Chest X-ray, PA view. Patient: 65 years old, sex M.
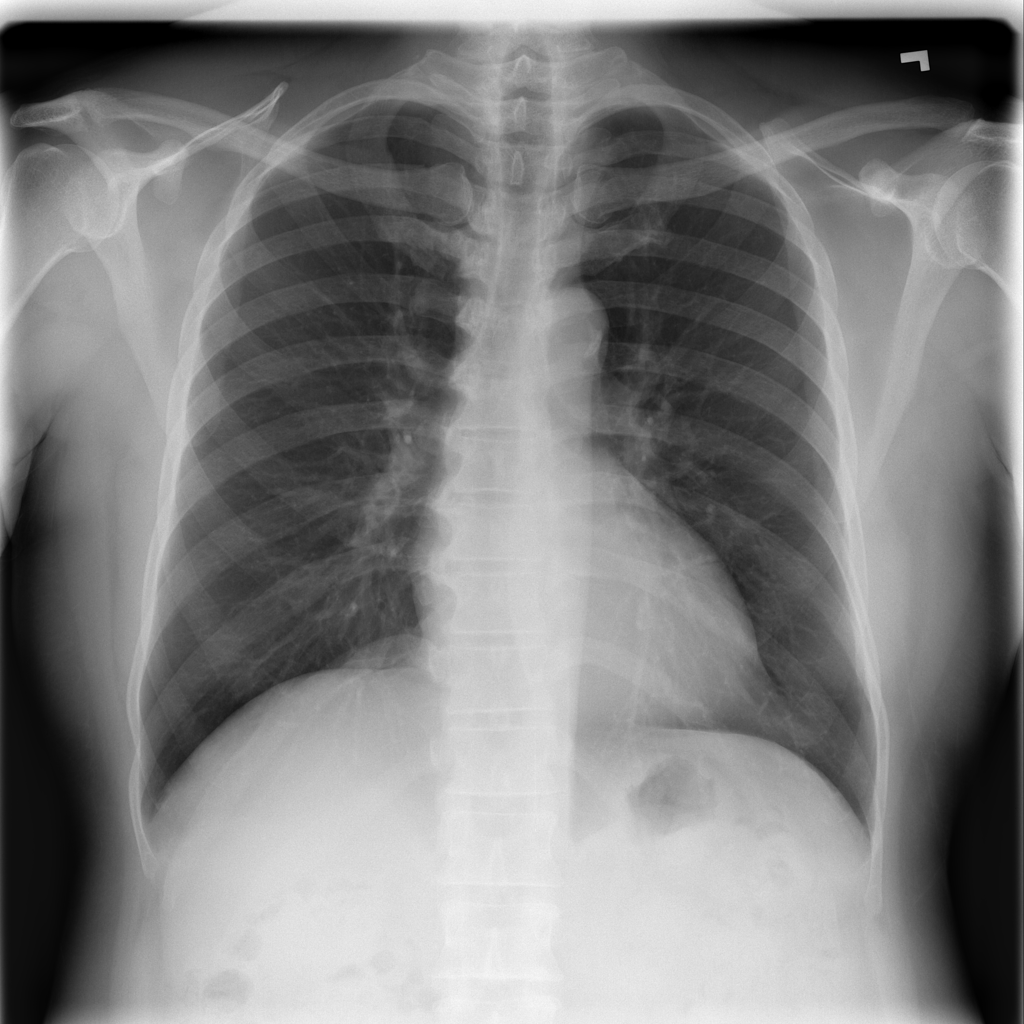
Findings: No Finding